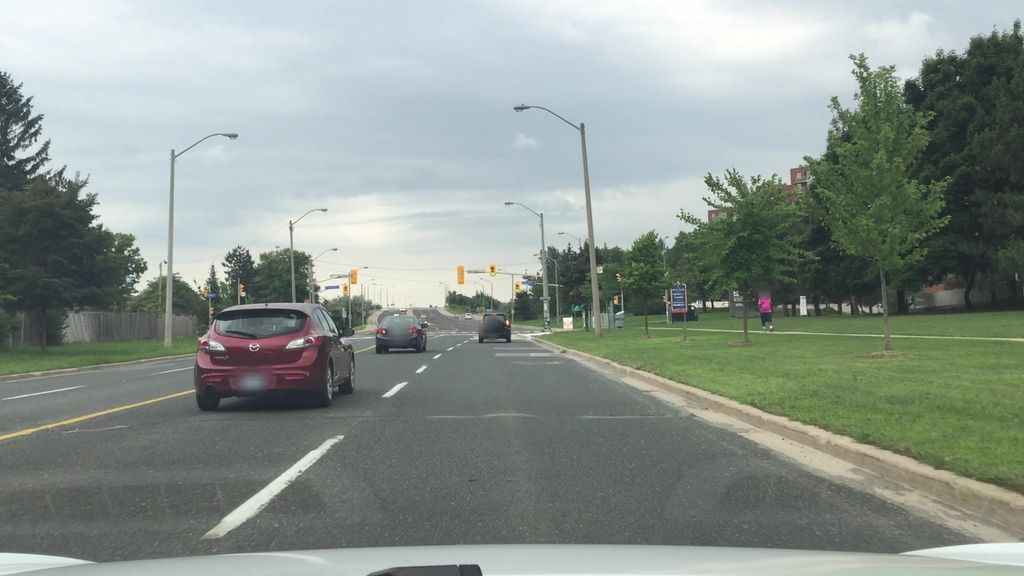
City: toronto